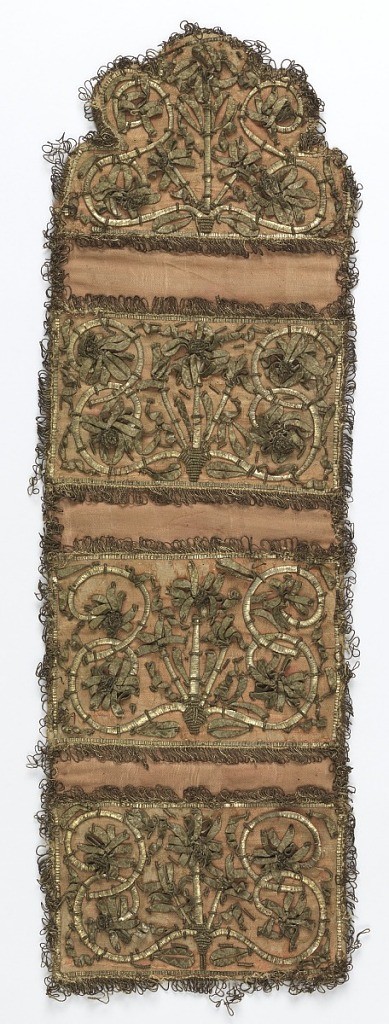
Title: Wall pocket
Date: late 17th–early 18th century
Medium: silk, metal Technique: embroidered
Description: Wall pocket with three pockets of rose silk, decorated with metal trimming laid on in high relief in symmetrical designs. Trimmed with looped fringe.